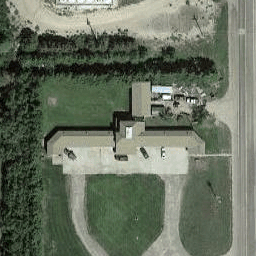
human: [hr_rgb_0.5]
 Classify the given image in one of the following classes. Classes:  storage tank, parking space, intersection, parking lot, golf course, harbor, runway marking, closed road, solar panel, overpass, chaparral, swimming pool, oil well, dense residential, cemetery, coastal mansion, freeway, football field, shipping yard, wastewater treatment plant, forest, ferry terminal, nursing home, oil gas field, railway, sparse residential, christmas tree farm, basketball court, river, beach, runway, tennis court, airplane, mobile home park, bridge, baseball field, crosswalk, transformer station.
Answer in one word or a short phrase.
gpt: nursing home